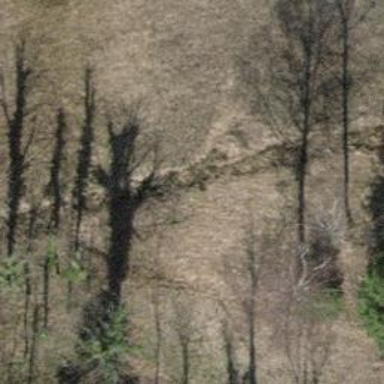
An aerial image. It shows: Ditch in the surroundings.